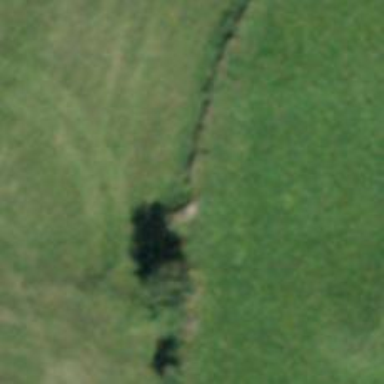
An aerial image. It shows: Wall made of dry stone.